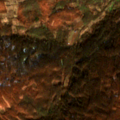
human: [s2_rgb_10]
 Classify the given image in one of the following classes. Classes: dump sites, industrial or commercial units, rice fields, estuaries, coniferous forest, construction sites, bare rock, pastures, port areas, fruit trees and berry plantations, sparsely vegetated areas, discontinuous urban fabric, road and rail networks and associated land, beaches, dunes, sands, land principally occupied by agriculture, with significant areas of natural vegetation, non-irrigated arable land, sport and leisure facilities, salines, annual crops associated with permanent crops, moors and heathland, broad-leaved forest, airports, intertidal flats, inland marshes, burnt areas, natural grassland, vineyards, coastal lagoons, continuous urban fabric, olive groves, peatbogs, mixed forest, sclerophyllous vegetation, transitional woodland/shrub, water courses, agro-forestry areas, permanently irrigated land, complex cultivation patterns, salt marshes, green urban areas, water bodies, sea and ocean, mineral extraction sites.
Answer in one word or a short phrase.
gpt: land principally occupied by agriculture, with significant areas of natural vegetation, broad-leaved forest